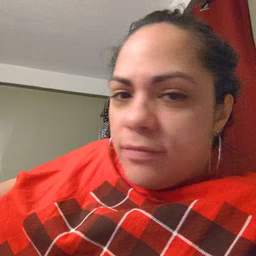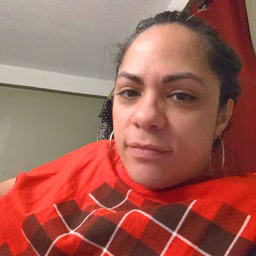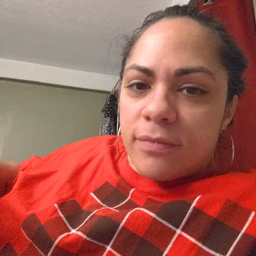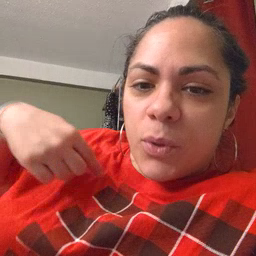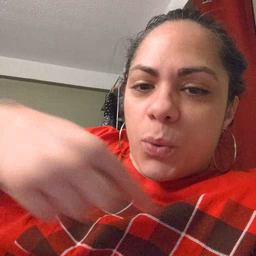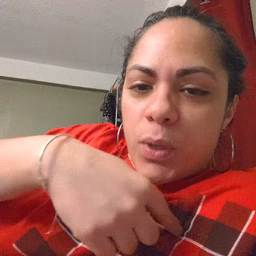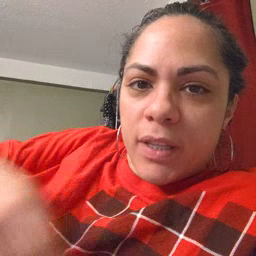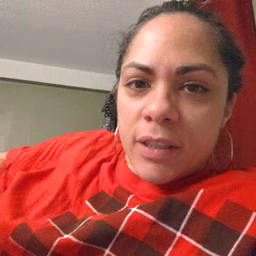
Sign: weus